高一 · 立体几何学
正方体 $A B C D-A_{1} B_{1} C_{1} D_{1}$ 中, $E, F$ 分别是 $A D, D D_{1}$ 的中点, $A B=4$, 则过 $B, E$, $F$ 的平面截该正方体所得的截面周长为
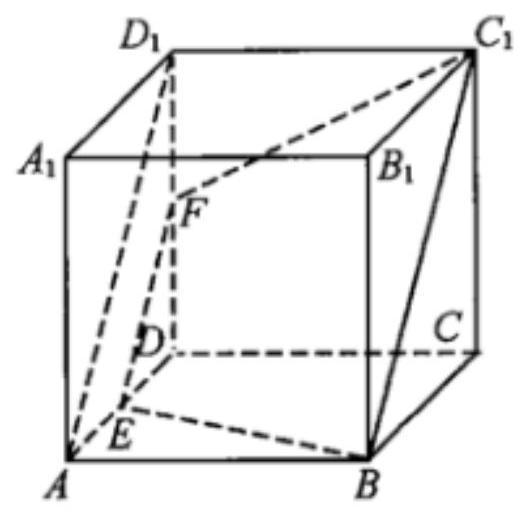
$6 \sqrt{2}+4 \sqrt{5}$
B. $6 \sqrt{2}+2 \sqrt{5}$
C. $3 \sqrt{2}+4 \sqrt{5}$
D. $3 \sqrt{2}+2 \sqrt{5}$
答案: A
解析: 【分析】

利用线面平行的判定与性质证明直线 $B C_{1}$ 为过直线 $E F$ 且过点 $\mathrm{B}$ 的平面与平面 $B C C_{1} B_{1}$的交线, 从而证得 $B, E, F, C_{1}$ 四点共面, 然后在正方体中求等腰梯形 $B E F C_{1}$ 的周长即可.

【详解】

作图如下:

因为 $E, F$ 是棱 $A D, D D_{1}$ 的中点,

所以 $E F / / A D_{1} / / B C_{1}$,

因为 $E F \not \subset$ 平面 $B C C_{1} B_{1}, B C_{1} \subset$ 平面 $B C C_{1} B_{1}$,

所以 $E F / /$ 平面 $B C C_{1} B_{1}$,

由线面平行的性质定理知,

过直线 $E F$ 且过点 $\mathrm{B}$ 的平面与平面 $B C C_{1} B_{1}$ 的交线 $l$ 平行于直线 $E F$,

结合图形知, $l$ 即为直线 $B C_{1}$,

过 $B, E, F$ 的平面截该正方体所得的截面即为等腰梯形 $B E F C_{1}$,

因为正方体的棱长 $A B=4$,

所以 $E F=2 \sqrt{2}, B E=C_{1} F=2 \sqrt{5}, B C_{1}=4 \sqrt{2}$,

所以所求截面的周长为 $6 \sqrt{2}+4 \sqrt{5}$,

故选:A

【点睛】

本题主要考查多面体的截面问题和线面平行的判定定理和性质定理; 重点考查学生的空间想象能力;属于中档题.